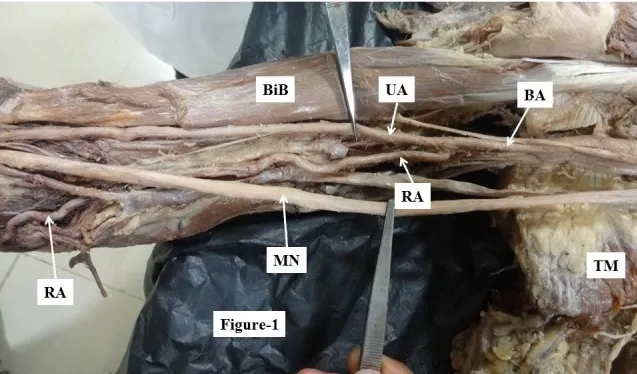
Showing high bifurcation of the brachial artery into radial and ulnar arteries and an abnormal course of the median nerve in the arm. MN = median nerve; RA = radial artery; UA = ulnar artery; BA = brachial artery; BiB = biceps brachii muscle; TM = teres major muscle.
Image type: radiology (ct)